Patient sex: F
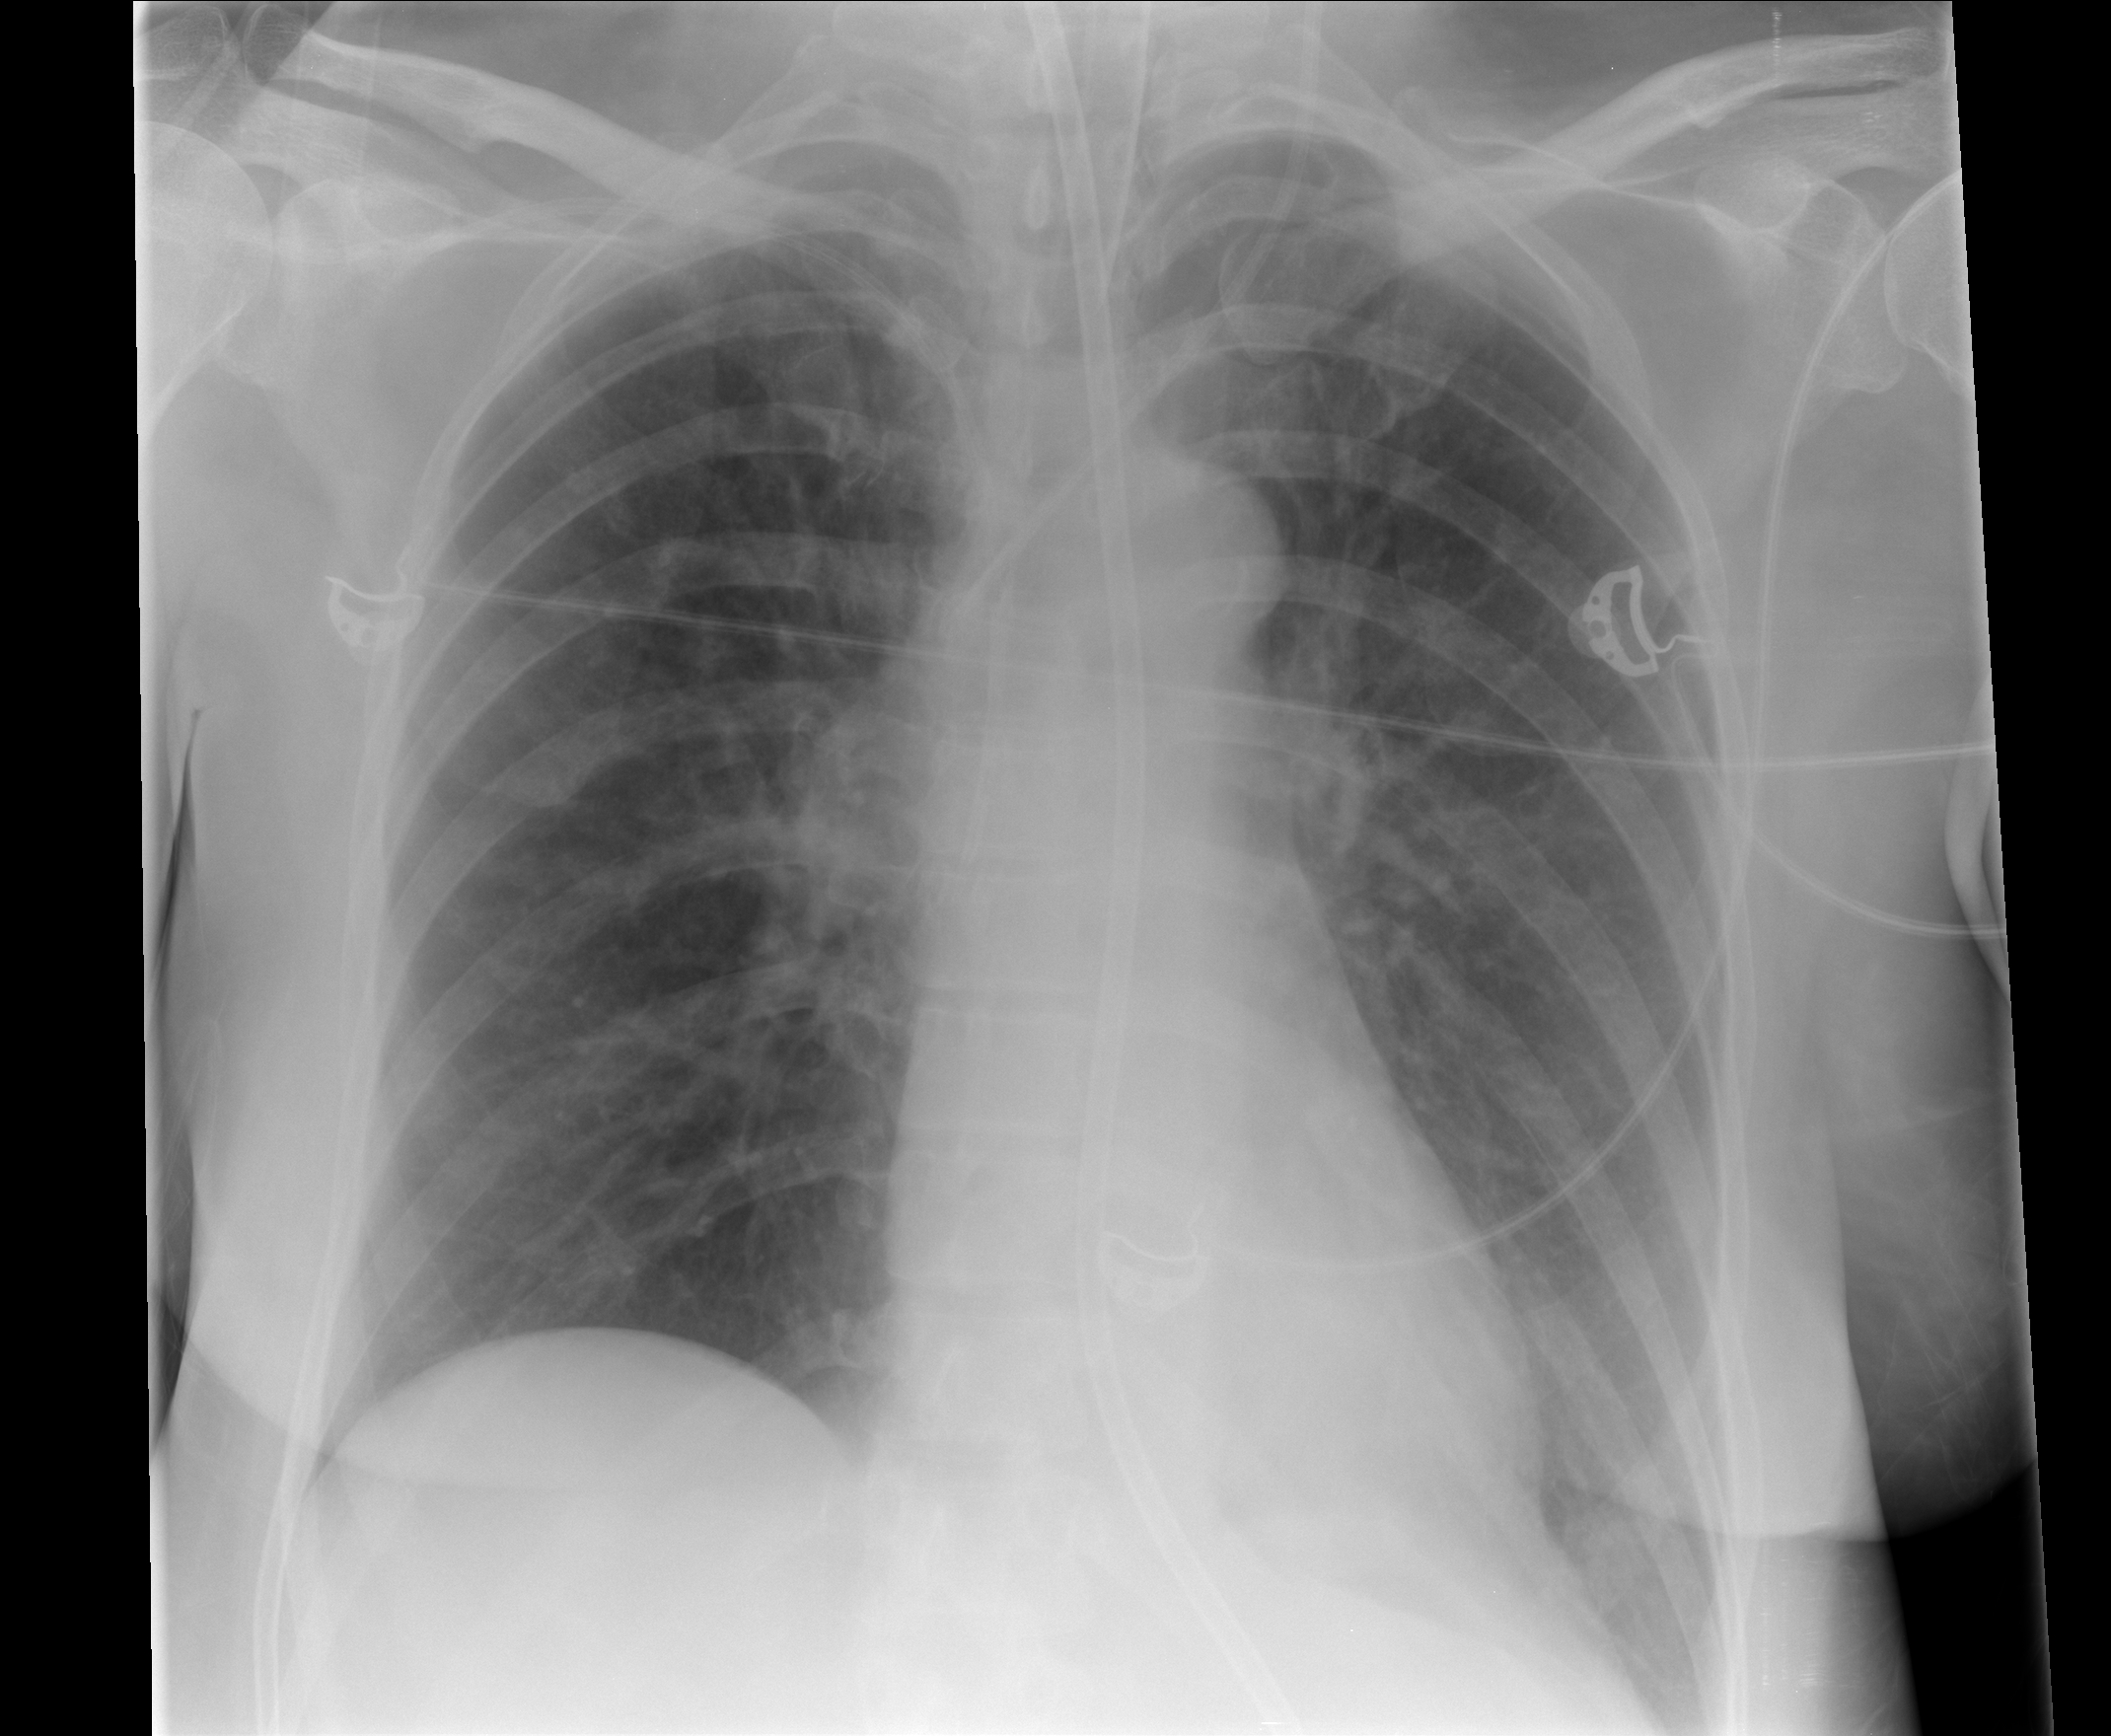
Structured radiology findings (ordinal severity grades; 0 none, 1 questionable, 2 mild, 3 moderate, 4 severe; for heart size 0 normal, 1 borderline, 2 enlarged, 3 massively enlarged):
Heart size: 0
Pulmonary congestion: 2
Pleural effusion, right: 0
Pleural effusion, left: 1
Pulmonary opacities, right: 0
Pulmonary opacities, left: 1
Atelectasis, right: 1
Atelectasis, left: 2